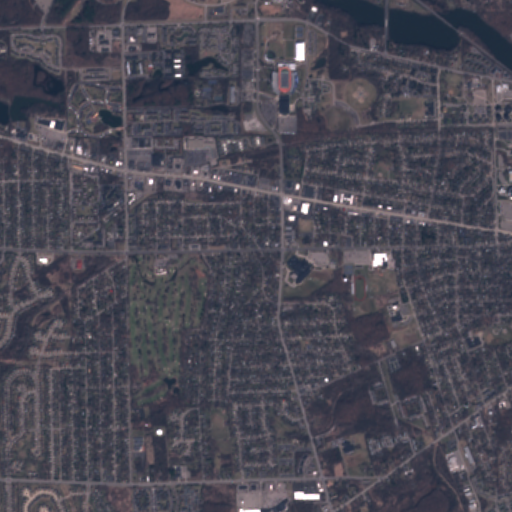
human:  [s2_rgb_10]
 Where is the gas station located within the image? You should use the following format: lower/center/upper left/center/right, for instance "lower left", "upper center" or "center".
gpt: The gas station is located in the center right of the image.
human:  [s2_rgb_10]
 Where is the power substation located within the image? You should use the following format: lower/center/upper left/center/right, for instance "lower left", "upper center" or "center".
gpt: The power substation is located in the upper right of the image.
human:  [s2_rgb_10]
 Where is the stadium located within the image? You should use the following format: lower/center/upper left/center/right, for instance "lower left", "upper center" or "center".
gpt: The stadium is located in the upper center of the image.
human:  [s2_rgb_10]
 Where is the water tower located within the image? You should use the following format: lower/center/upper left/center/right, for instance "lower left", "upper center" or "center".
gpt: The water tower is located in the center right of the image.
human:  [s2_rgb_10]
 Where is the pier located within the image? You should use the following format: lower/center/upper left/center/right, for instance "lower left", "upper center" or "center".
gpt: The pier is located in the upper left of the image.
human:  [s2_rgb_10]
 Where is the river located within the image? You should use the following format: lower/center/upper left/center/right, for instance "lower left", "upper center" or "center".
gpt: The river is located in the upper of the image.
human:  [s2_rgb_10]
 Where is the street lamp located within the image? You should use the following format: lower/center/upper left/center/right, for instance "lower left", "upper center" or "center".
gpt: The street lamp is located in the lower left of the image.
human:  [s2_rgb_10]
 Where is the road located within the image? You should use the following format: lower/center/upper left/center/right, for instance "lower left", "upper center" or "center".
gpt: There is no road in the image.